Question: I'm currently using the <URL> template.
But I'm struggling with a third level menu. I've just tried with and without this plugin I'm using and I cannot figure out what I'm doing wrong, because my third level menu does not show up.
<URL>.
And also a image that shows what's going on.

I've read that since bootstrap 3 the 'dropdown-submenu' was implemented, and I've tried to use it, without any success.
'''
<ul class="dropdown-menu">
<li><a href="#">Login</a></li>
<li class="dropdown-submenu">
<a tabindex="-1" href="#">More options</a>
<ul class="dropdown-menu">
<li><a tabindex="-1" href="#">Second level</a></li>
<li class="dropdown-submenu">
<a href="#">More..</a>
<ul class="dropdown-menu">
<li><a href="#">3rd level</a></li>
<li><a href="#">3rd level</a></li>
</ul>
</li>
</ul>
</li>
</ul>
'''
I've searched around google and <URL>, which is the one I'm trying to implement.
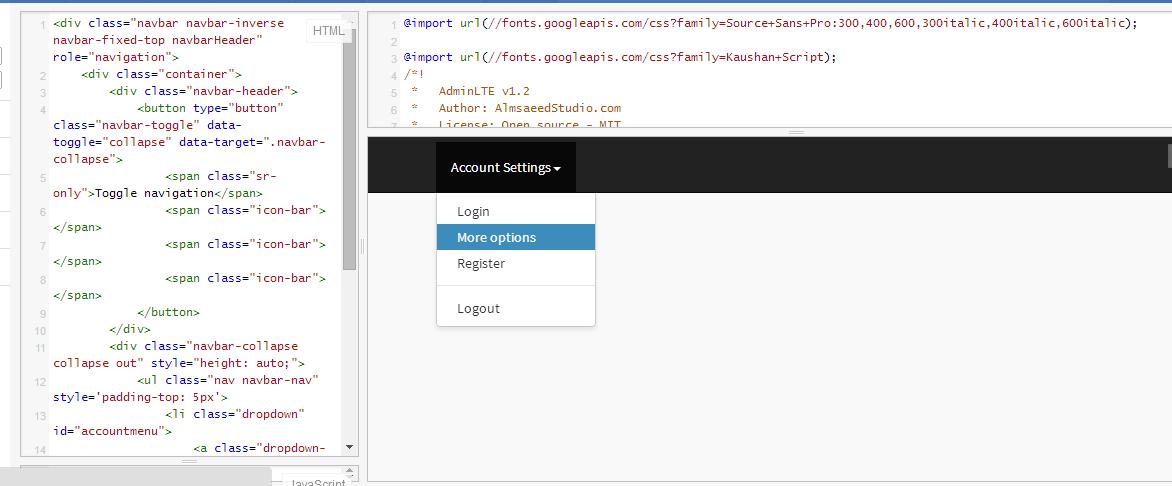
Answer: As far as I know, bootstrap3 has no default multi-level dropdown functionality. What you are using as markup is taken from this "<URL>".
You are simply lacking the according CSS for this dropdown solution:
Add this to your stylesheet:
'''
.dropdown-submenu {
position: relative;
}
.dropdown-submenu>.dropdown-menu {
top: 0;
left: 100%;
margin-top: -6px;
margin-left: -1px;
-webkit-border-radius: 0 6px 6px 6px;
-moz-border-radius: 0 6px 6px;
border-radius: 0 6px 6px 6px;
}
.dropdown-submenu:hover>.dropdown-menu {
display: block;
}
.dropdown-submenu>a:after {
display: block;
content: " ";
float: right;
width: 0;
height: 0;
border-color: transparent;
border-style: solid;
border-width: 5px 0 5px 5px;
border-left-color: #ccc;
margin-top: 5px;
margin-right: -10px;
}
.dropdown-submenu:hover>a:after {
border-left-color: #fff;
}
'''
<URL>